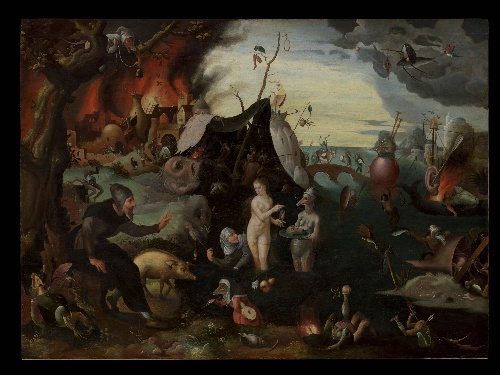
Title: The Temptation of Saint Anthony
Artist: Pieter Huys
Artist bio: Netherlandish, Antwerp, active by 1545–died 1584 Antwerp
Object type: Painting
Classification: Paintings
Medium: Oil on oak
Dimensions: 43 x 59 in. (109.2 x 149.9 cm)
Department: European Paintings
Credit line: Anonymous Gift, 1915
Accession year: 1915
Repository: Metropolitan Museum of Art, New York, NY
Tags: Birds|Female Nudes|Mythical Creatures|Pigs|Saint Anthony